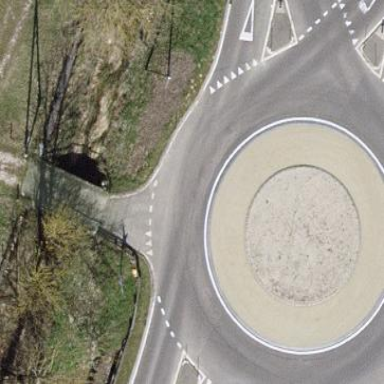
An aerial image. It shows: Tertiary road leading to roundabout.